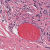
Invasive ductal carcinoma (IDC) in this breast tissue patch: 1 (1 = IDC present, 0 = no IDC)